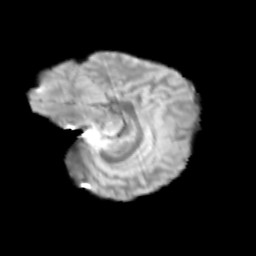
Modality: T2w
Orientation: sagittal
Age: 12
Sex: female
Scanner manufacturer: siemens
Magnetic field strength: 3 T
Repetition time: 3.8 s
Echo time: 0.07 s